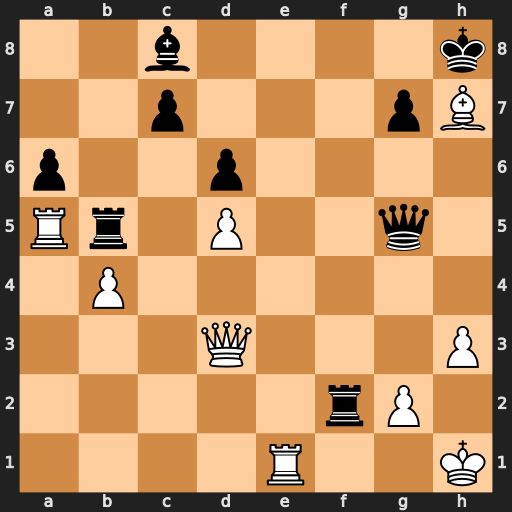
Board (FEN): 2b4k/2p3pB/p2p4/Rr1P2q1/1P6/3Q3P/5rP1/4R2K
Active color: w
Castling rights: -
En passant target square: -
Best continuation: Re8+ Rf8 Rxf8#